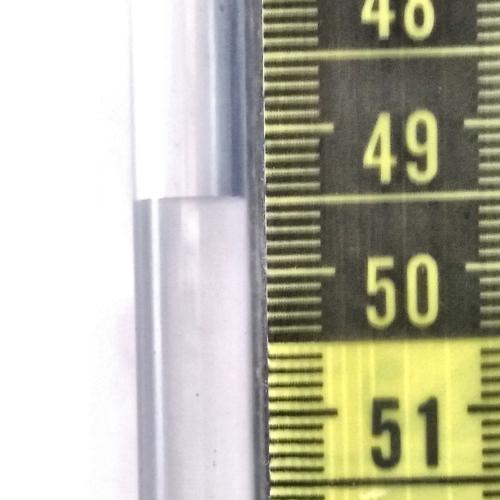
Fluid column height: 49.5 cm